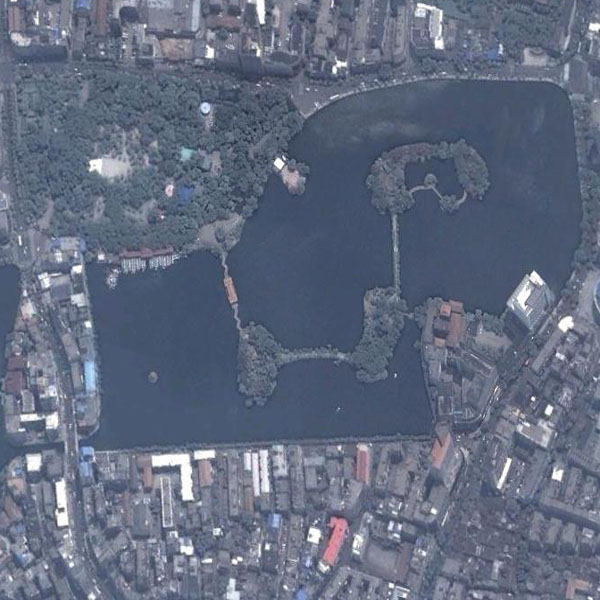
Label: Park